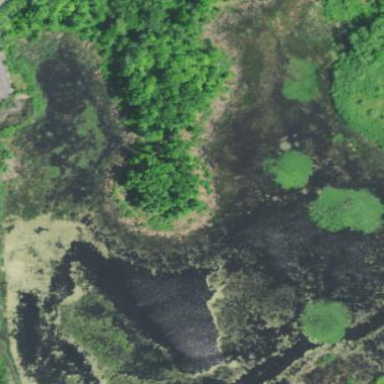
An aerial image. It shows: Pond surrounded by natural water.